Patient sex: M
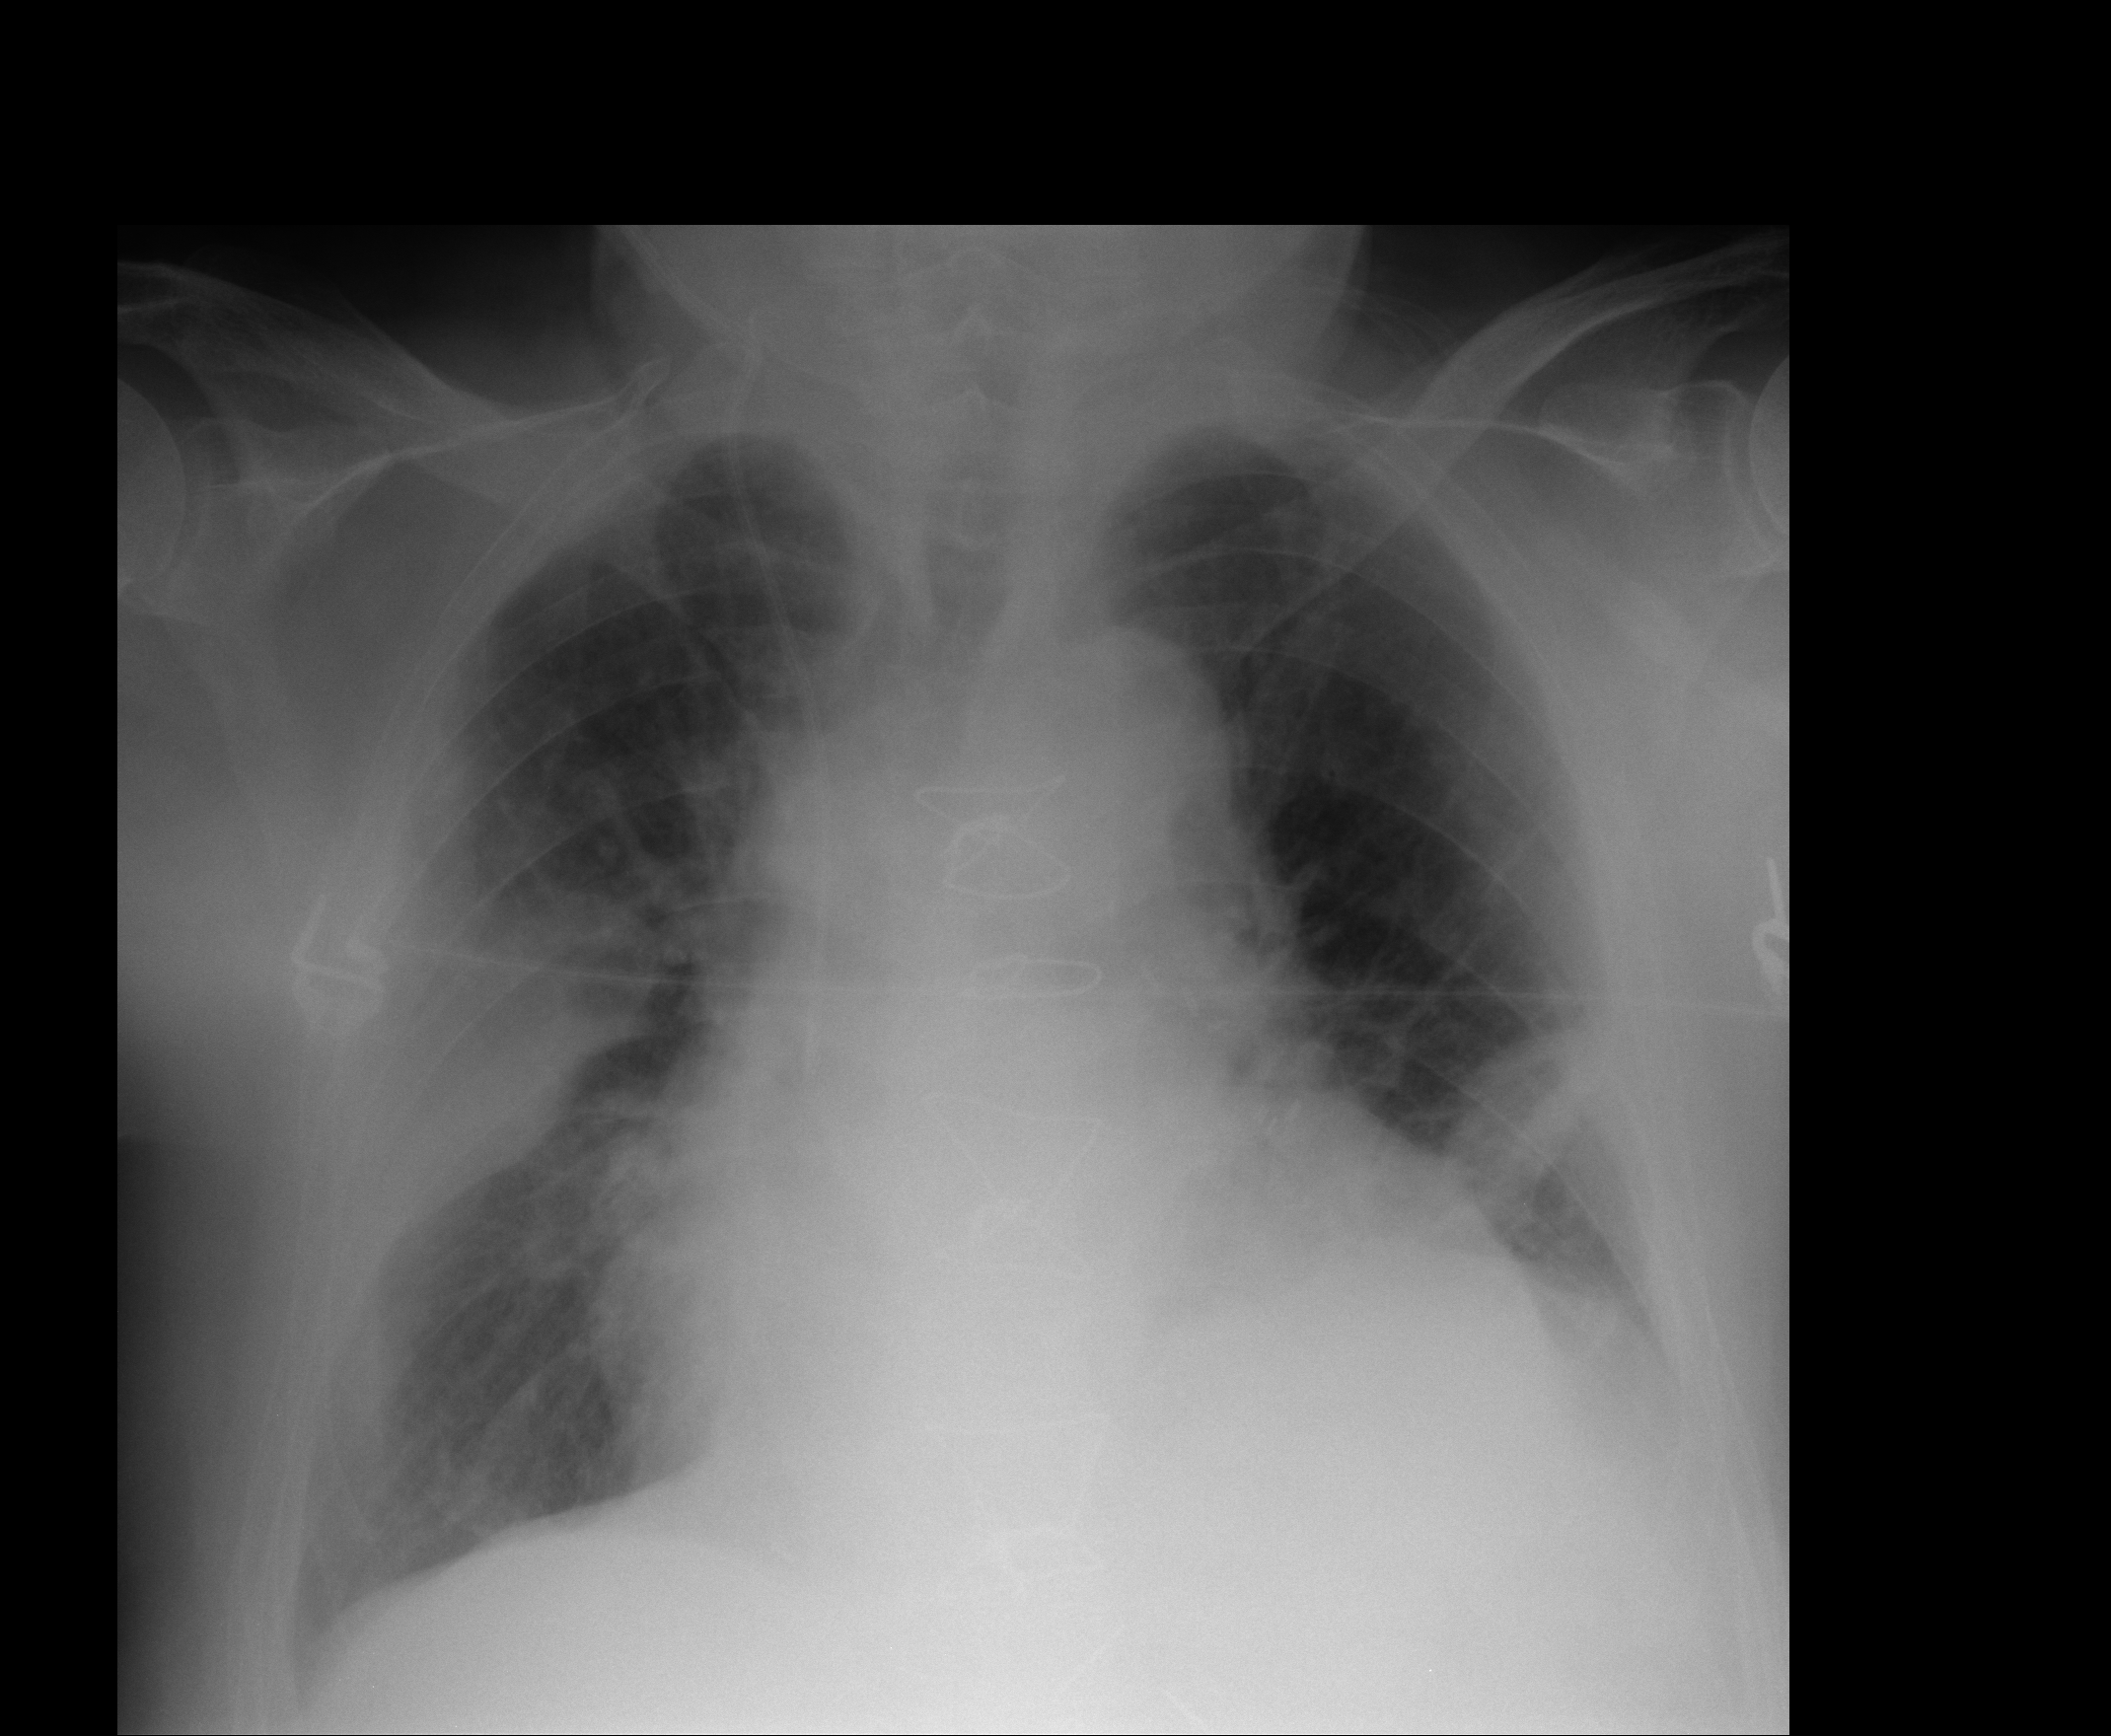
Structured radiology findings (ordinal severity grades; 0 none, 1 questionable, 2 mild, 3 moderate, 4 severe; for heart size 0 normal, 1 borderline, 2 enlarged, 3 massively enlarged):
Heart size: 2
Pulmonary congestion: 2
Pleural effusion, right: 1
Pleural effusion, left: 1
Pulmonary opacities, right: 3
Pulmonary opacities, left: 2
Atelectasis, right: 2
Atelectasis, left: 2